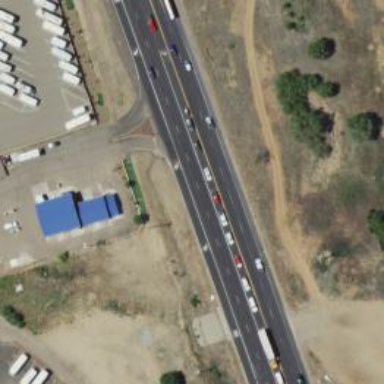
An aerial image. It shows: Trunk link highway.